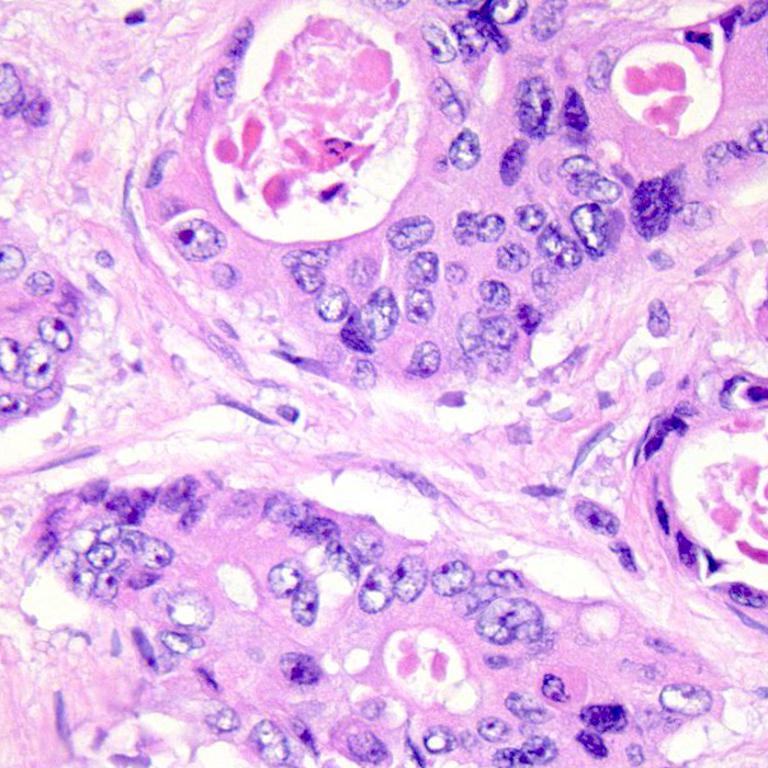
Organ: colon
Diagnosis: adenocarcinomas